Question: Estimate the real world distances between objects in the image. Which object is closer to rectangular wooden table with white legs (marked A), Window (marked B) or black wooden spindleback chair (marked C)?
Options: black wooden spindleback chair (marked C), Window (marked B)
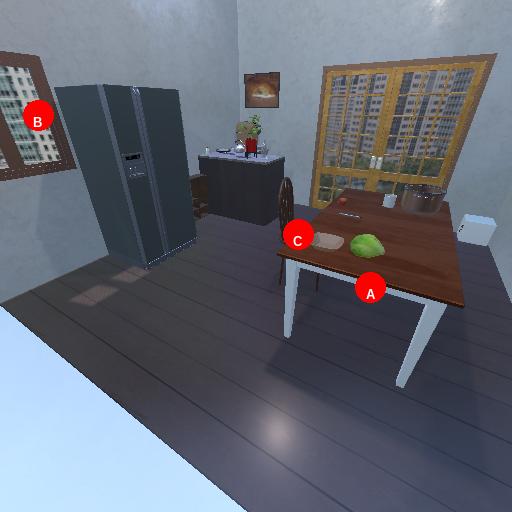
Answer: black wooden spindleback chair (marked C)